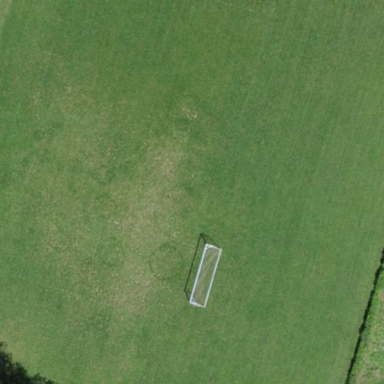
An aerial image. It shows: Soccer pitch for outdoor sports and leisure activities.